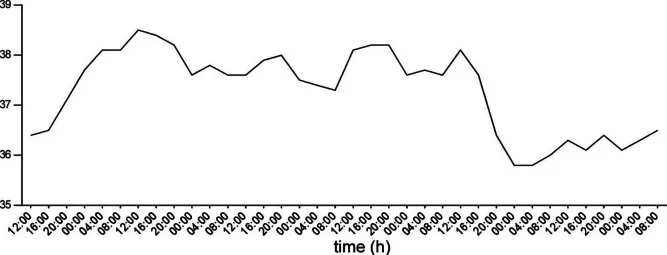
Body core temperature of the patient after surgery. d0 indicating the day of surgery, d1 to d6 indicating the first to sixth postoperative day.
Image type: pathology (immunostaining)